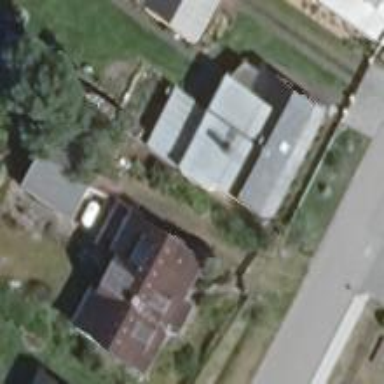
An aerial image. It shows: Gabled house with the roof oriented along the building.